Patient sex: F
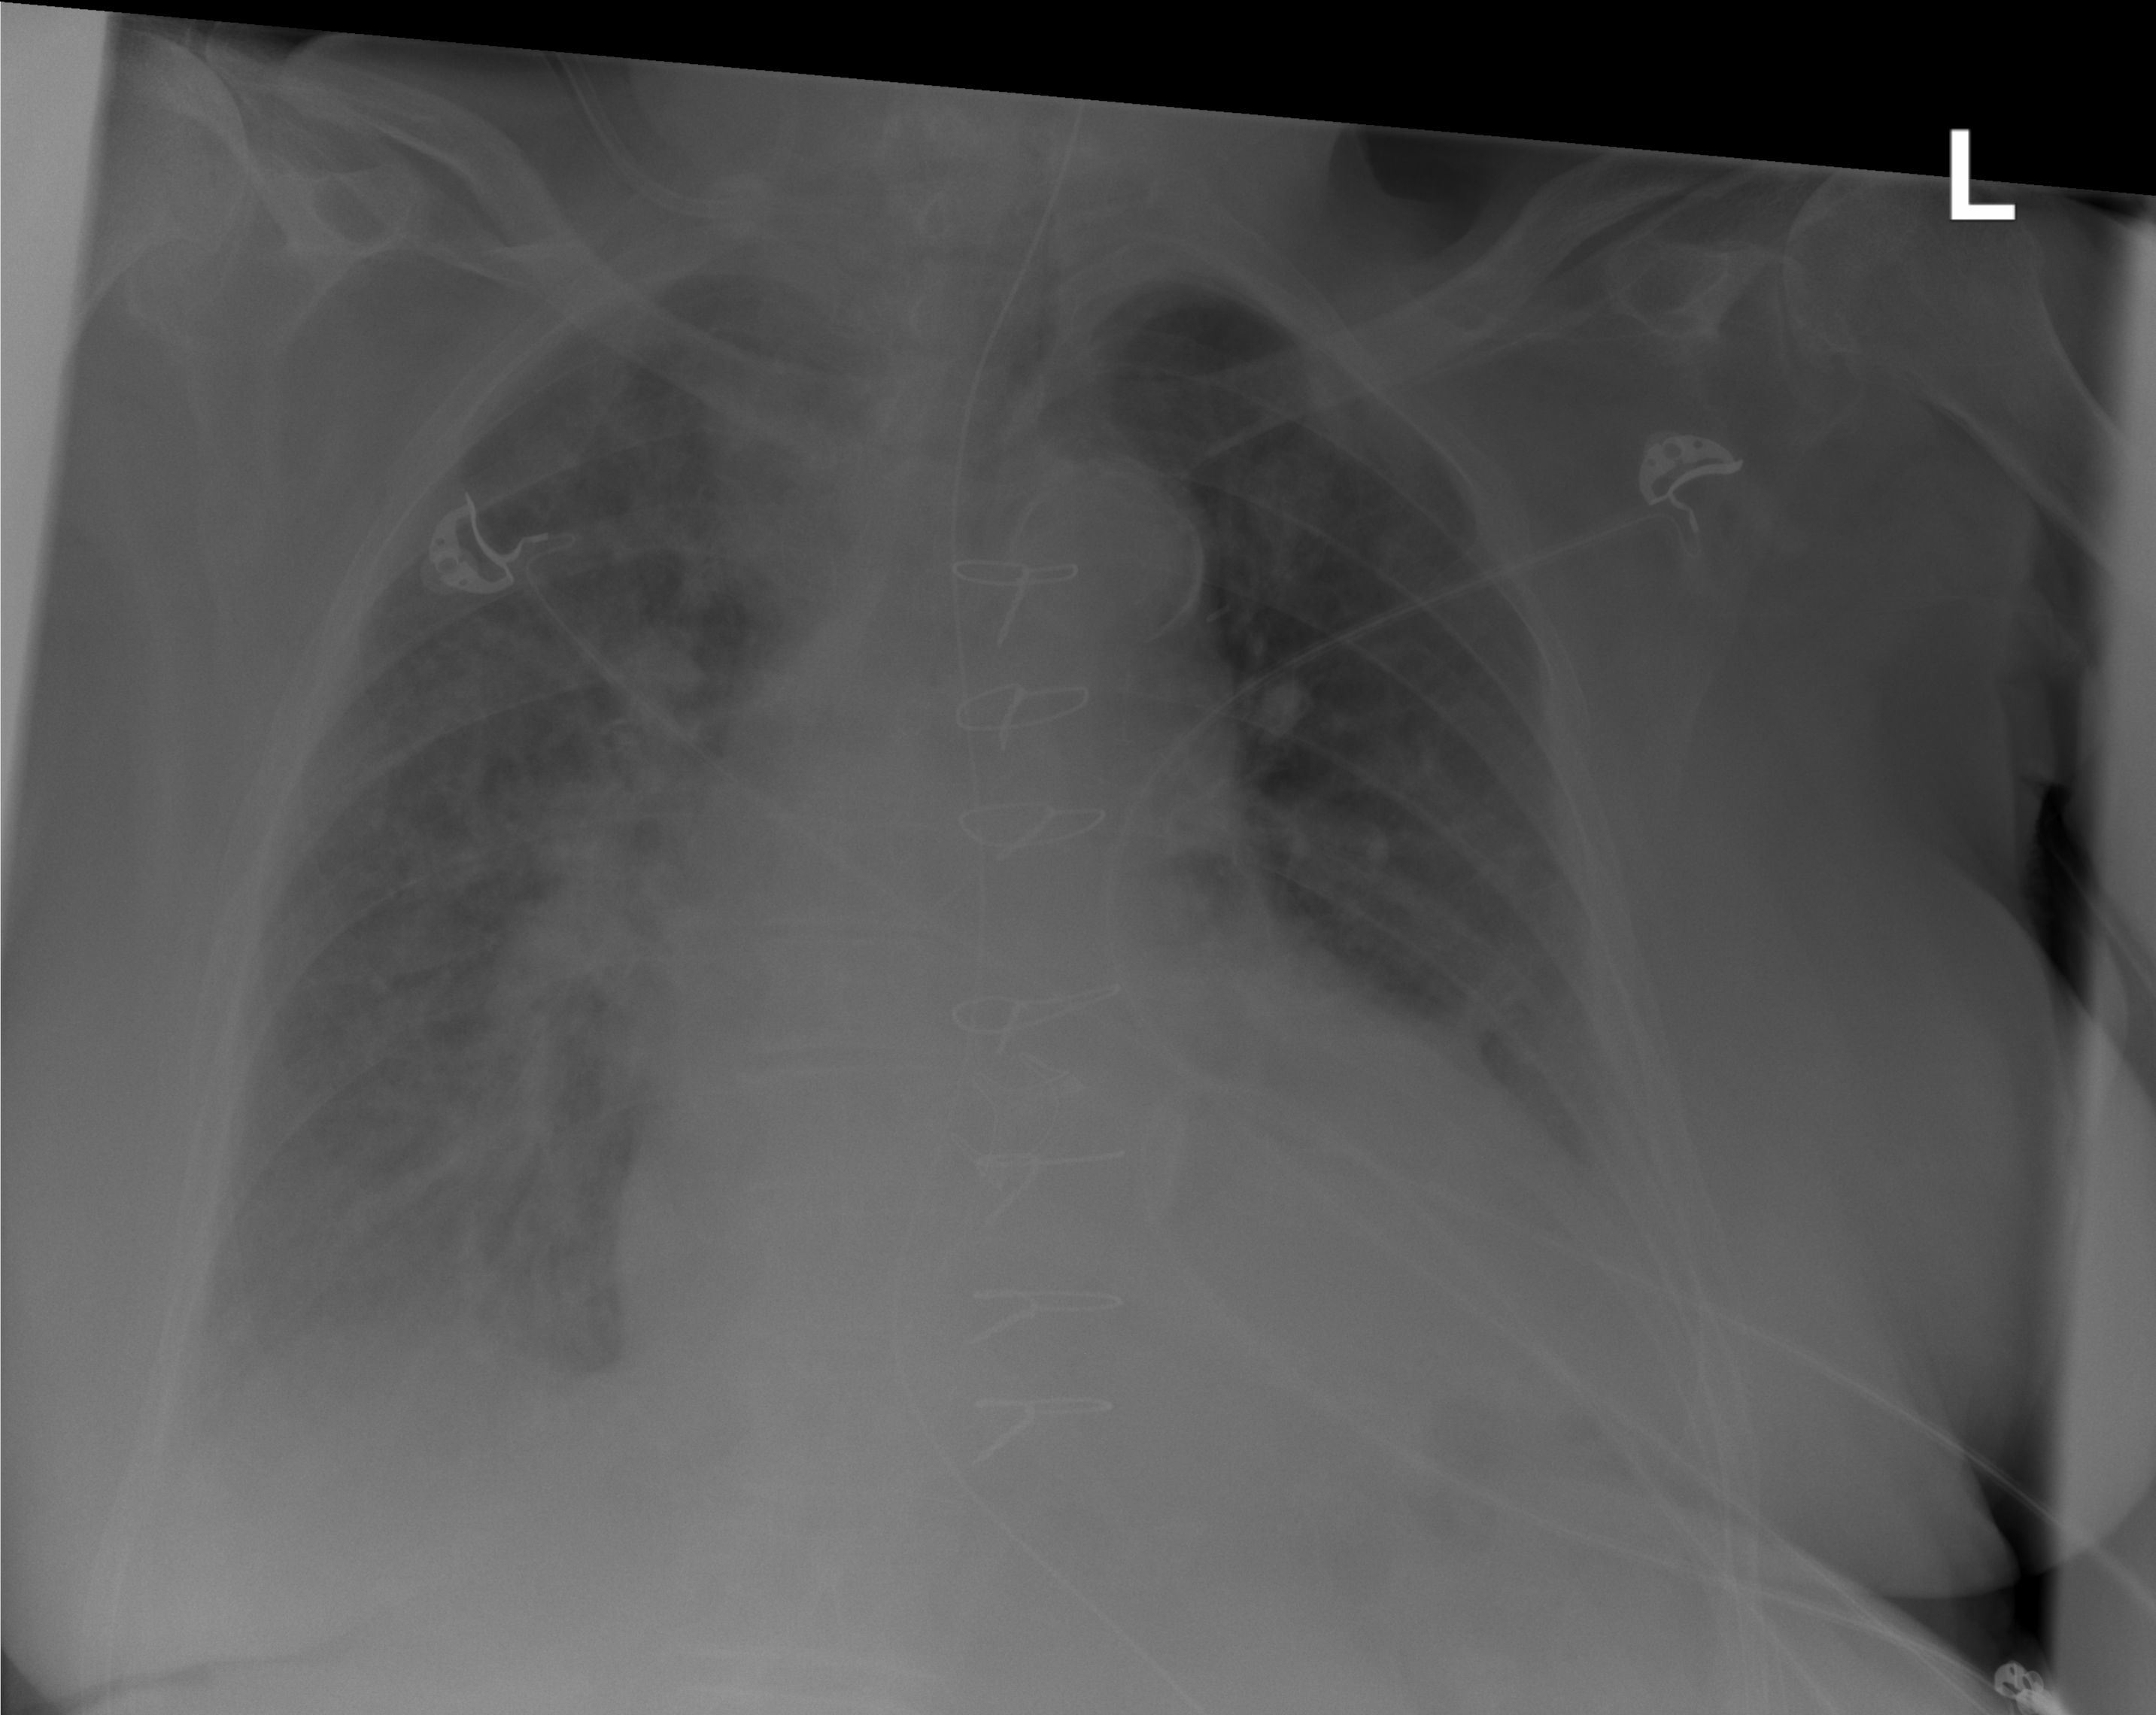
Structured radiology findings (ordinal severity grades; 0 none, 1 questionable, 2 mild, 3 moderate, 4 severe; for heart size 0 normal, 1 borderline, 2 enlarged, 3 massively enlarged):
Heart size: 2
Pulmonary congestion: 2
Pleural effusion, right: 2
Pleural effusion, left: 2
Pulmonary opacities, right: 2
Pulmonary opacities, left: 0
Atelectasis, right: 2
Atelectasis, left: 2